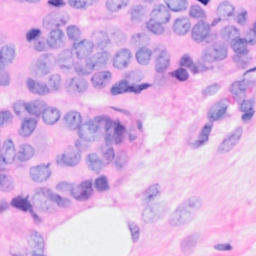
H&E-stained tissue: Breast